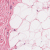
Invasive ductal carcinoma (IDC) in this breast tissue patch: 0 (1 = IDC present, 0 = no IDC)